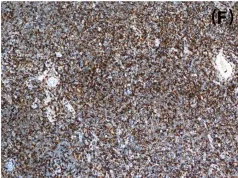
Morphologic and immunophenotypic evaluation of case1. , CD43 Hx100.
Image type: pathology (immunostaining)